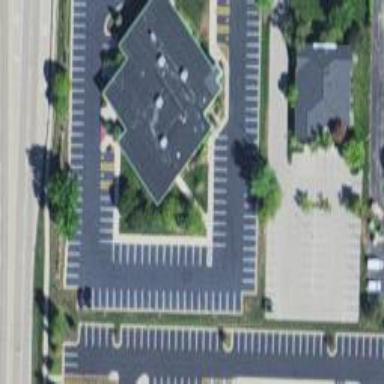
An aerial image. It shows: Commercial building housing healthcare clinic.